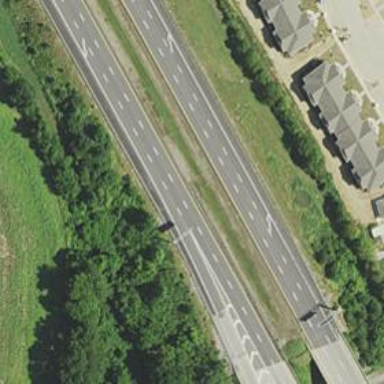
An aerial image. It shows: Motorway junction.